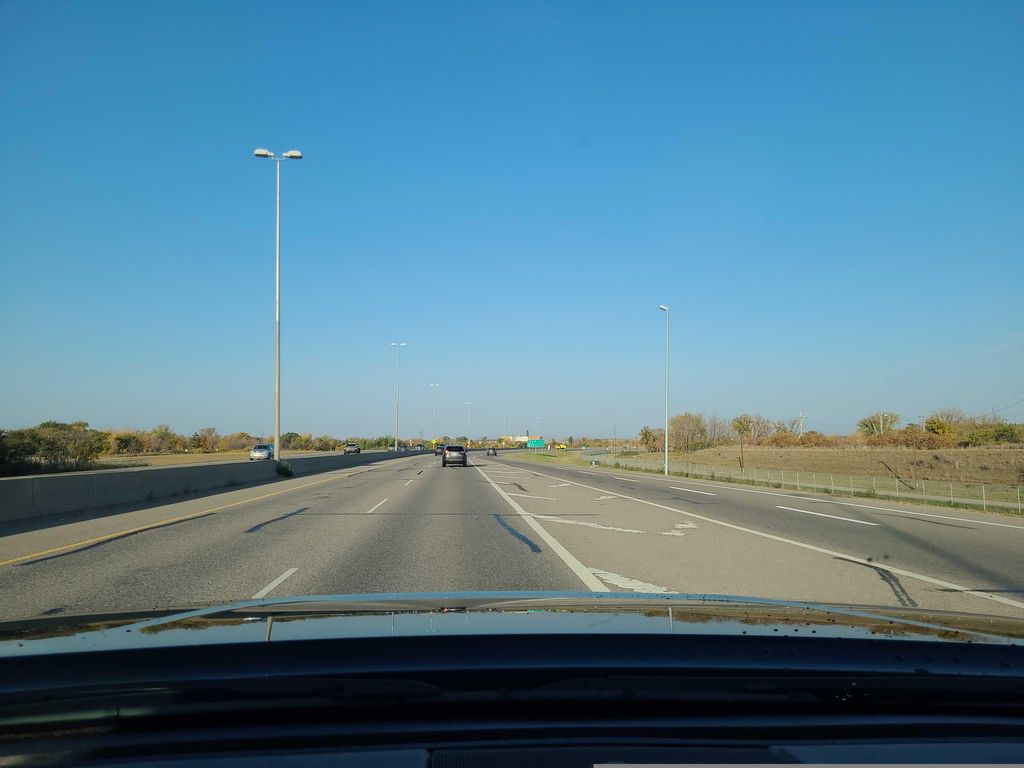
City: saskatoon